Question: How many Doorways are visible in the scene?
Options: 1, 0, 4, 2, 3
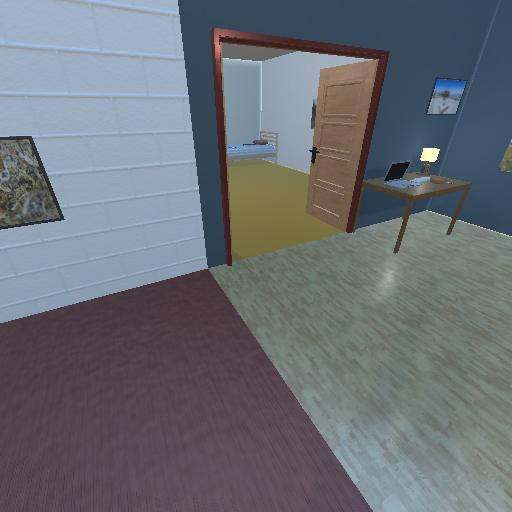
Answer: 1